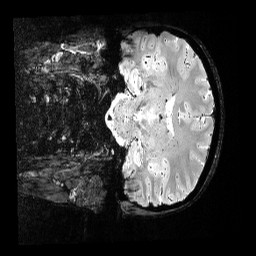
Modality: T2starw
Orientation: coronal
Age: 24
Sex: male
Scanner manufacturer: siemens
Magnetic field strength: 3 T
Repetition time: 0.064 s
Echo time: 0.035 s